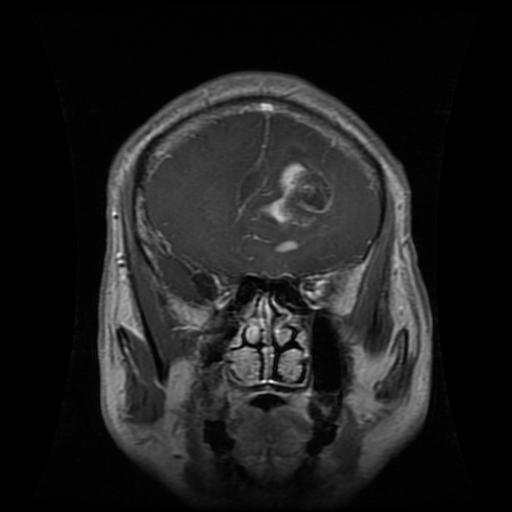
Label: glioma